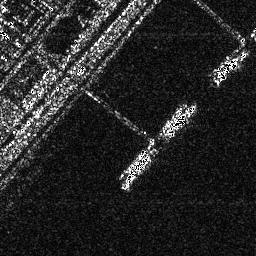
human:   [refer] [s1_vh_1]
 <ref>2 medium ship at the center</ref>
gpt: <box>[[46, 56, 61, 74, 0]], [[62, 39, 76, 54, 0]]</box>

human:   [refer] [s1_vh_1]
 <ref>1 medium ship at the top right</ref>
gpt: <box>[[81, 18, 96, 33, 0]]</box>